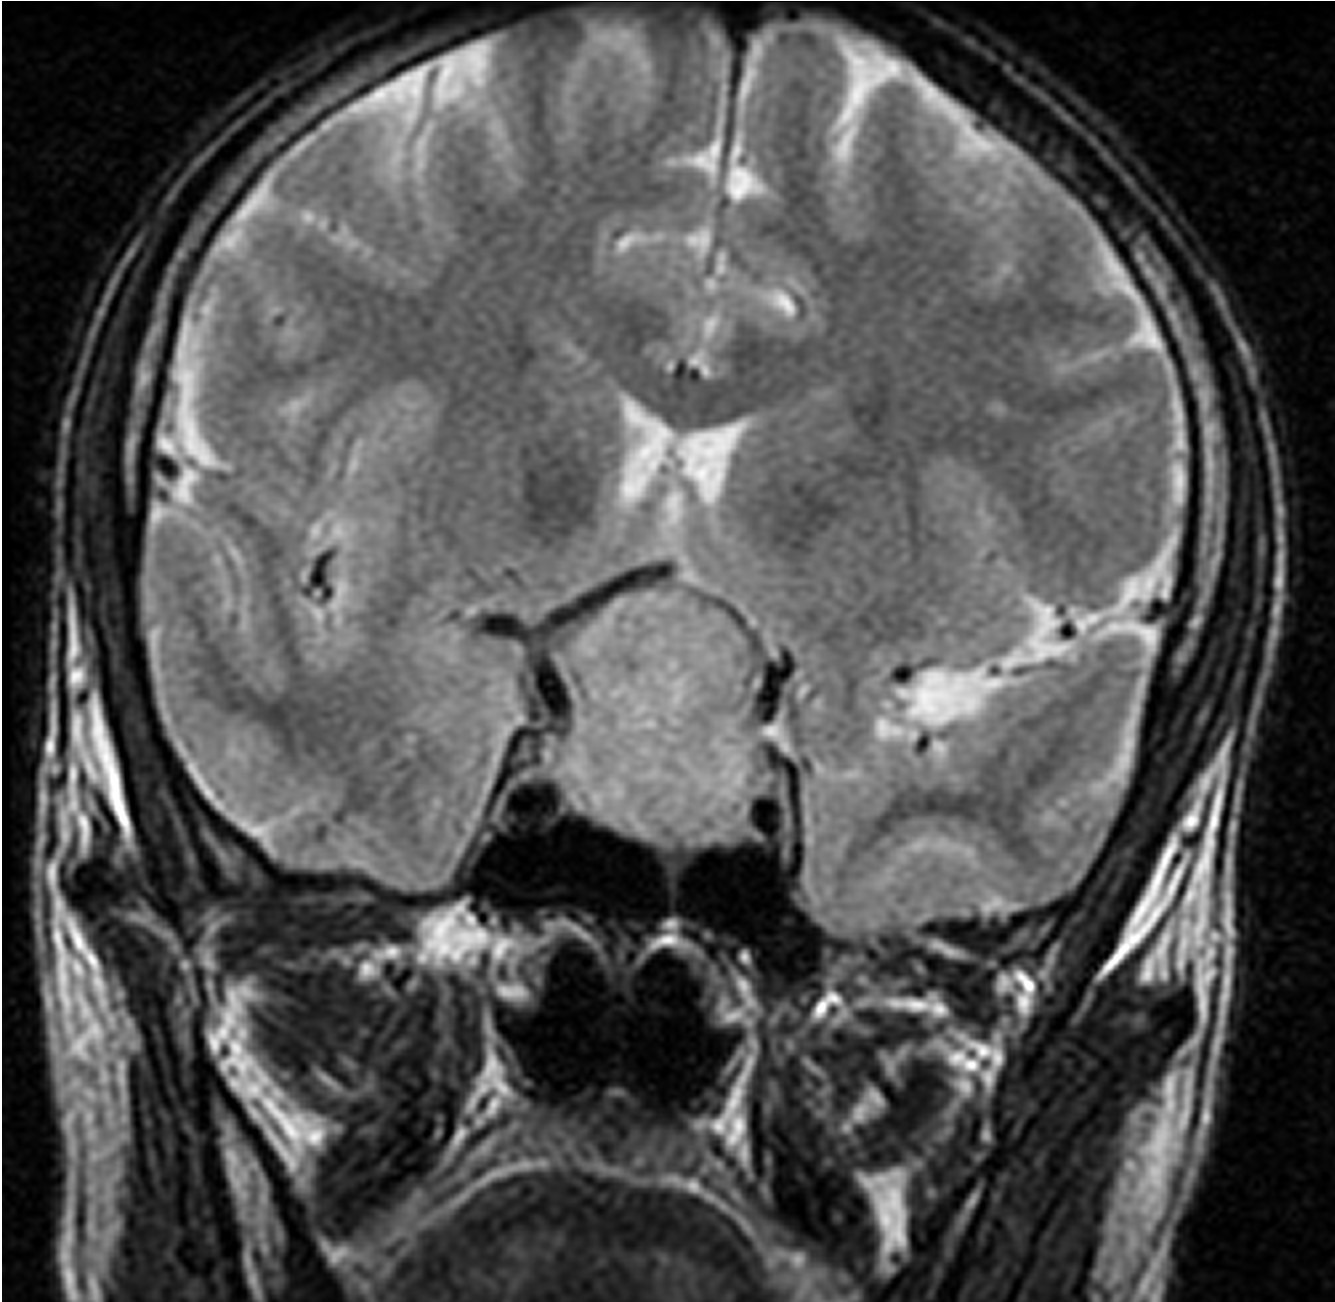
Label: pituitary